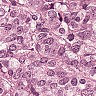
Metastatic tissue present: yes